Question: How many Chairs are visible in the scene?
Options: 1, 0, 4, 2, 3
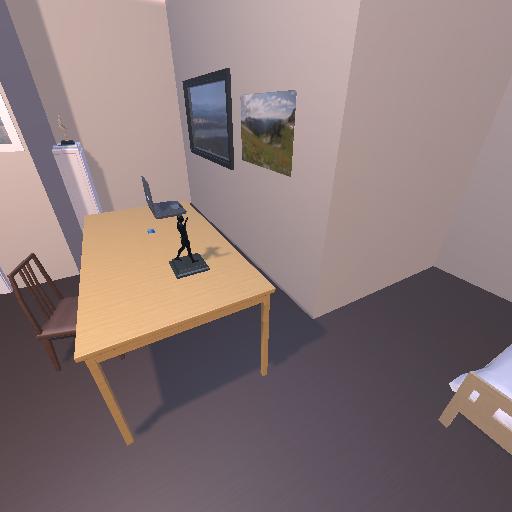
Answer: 1